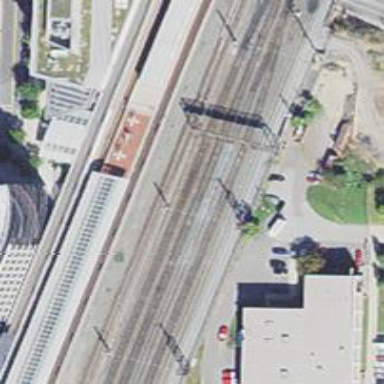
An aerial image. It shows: Railway track with contact line for electrification.